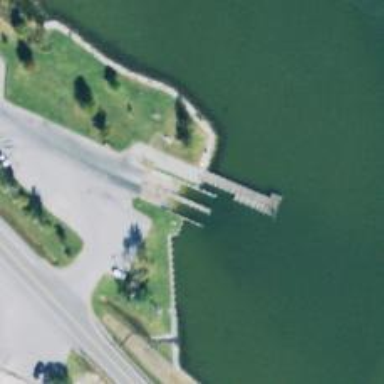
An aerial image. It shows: Slipway on leisure land.